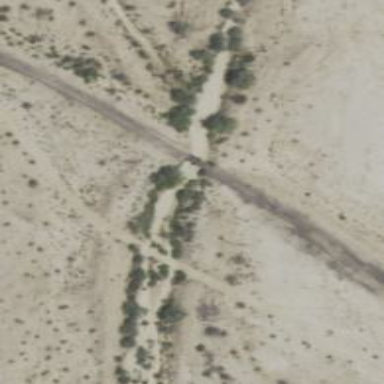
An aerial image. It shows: Abandoned railway bridge.